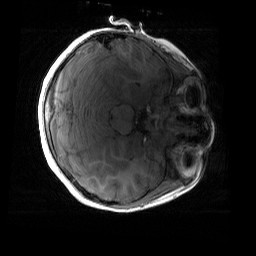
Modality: T1w
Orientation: axial
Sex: female
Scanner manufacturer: siemens
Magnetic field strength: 3 T
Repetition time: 1.9 s
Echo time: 0.00243 s